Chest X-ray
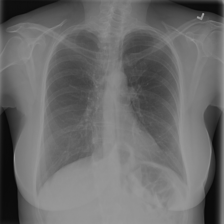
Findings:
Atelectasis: negative
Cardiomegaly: negative
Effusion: negative
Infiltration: negative
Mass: negative
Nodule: negative
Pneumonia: negative
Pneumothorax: negative
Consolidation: negative
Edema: negative
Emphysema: negative
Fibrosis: negative
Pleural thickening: negative
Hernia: positive